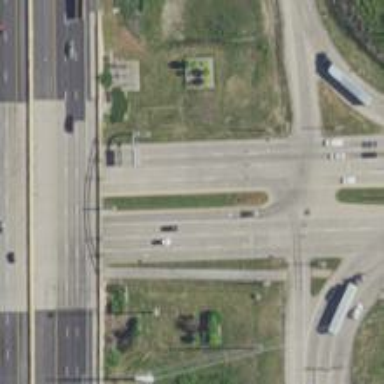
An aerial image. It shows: Primary highway.